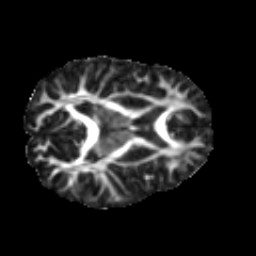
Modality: FA
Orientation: axial
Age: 12
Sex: male
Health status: ill
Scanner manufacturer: ge
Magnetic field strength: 3 T
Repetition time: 6.752 s
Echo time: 0.079 s